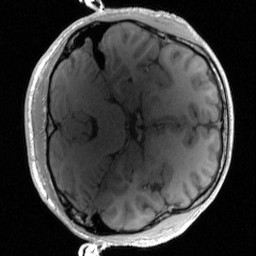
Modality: T1w
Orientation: axial
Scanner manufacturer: siemens
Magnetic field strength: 3 T
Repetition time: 2 s
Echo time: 0.0022 s